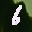
Label: 6